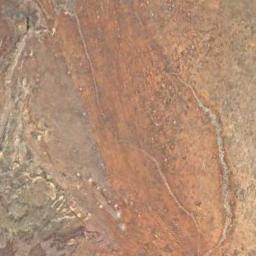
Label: desert